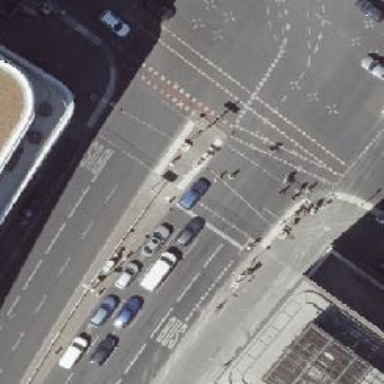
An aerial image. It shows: Asphalt footway with crossing that has traffic signals and island.